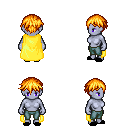
a pixel art fantasy rpg character, female body template, dark elf, purple skin, yellow cape, teal pants, light blonde short bangs hairstyle, black slippers, four views (front, back, left, right), 2x2 character sprite sheet, small pixel art, hard edges, no anti-aliasing